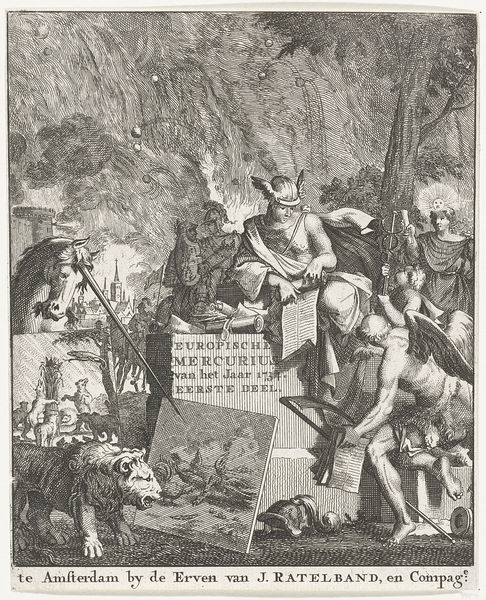
Titel: Titelpagina voor de Europische Mercurius van 1734
Künstler: Jan Ruyter
Standort: Amsterdam
Institution: Rijksmuseum
Schlagwörter: church, king, men, people, soldiers, white, black, painting, woman, picture, angel, gods, greek, man, roman, tree, german, tower, helmet, castle, etching, devil, wings, art, war, horse, fire, paint, stick, lion, wing, angle, text, words, sign, spear, bear, apollo, unicorn, roads, mercury, amsterdam, greek gods, proclamation, ratelband, erven, etxhing, mercurius, unicorn', engroving